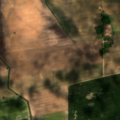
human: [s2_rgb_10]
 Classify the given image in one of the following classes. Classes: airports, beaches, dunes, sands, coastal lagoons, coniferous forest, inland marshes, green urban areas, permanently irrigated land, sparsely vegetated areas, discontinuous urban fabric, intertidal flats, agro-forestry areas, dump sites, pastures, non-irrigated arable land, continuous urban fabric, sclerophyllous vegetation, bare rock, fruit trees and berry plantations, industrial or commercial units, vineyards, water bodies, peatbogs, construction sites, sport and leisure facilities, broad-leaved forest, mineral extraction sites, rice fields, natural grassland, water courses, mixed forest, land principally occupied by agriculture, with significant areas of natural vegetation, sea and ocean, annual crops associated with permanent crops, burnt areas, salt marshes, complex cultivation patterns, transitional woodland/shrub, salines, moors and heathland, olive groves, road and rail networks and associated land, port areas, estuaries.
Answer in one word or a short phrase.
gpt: non-irrigated arable land